如图，在正三棱锥$A-BCD$中，$\angle BAD=30^\circ$，侧棱长为$4$，过点$C$的平面与侧棱$AB$，$AD$分别交于$B_1$，$D_1$，则$\triangle CB_1D_1$的周长的最小值为 (\quad)

\noindent A. $4\sqrt{3}$ \quad\quad B. $4$ \quad\quad C. $4\sqrt{2}$ \quad\quad D. $2\sqrt{3}$
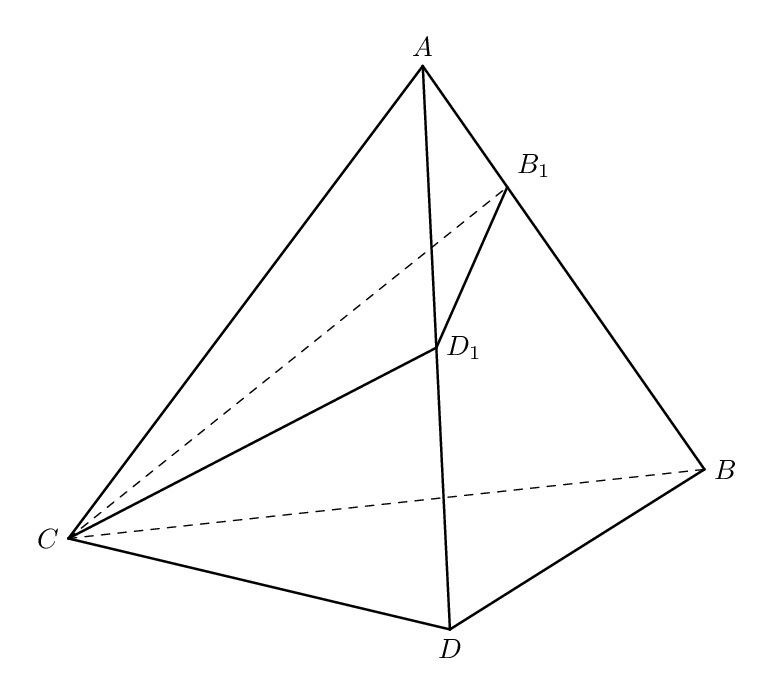
【解答】
\noindent \textbf{【答案】}C

\noindent \textbf{【分析】}根据题意，把正三棱锥$A-BCD$侧面沿$AC$展开，利用$C_{\triangle CB_1D_1}=CD_1+D_1B_1+B_1C'\geq CC'$，根据勾股定理求出$CC'$即可得出结论.

\noindent \textbf{【详解】}根据题意，把正三棱锥$A-BCD$侧面沿$AC$展开，

\noindent 所以$\triangle CB_1D_1$的周长为$C_{\triangle CB_1D_1}=CD_1+D_1B_1+B_1C'\geq CC'$，

\noindent 在正三棱锥$A-BCD$中，$\angle BAD=30^\circ$，侧棱长为$4$，

\noindent 所以$\angle CAC'=\angle CAD+\angle DAB+\angle BAC'=3\times30^\circ=90^\circ$，

\noindent $CC'=\sqrt{AC^2+AC'^2}=4\sqrt{2}$，$C_{\triangle CB_1D_1}\geq4\sqrt{2}$，

\noindent 故选：C.

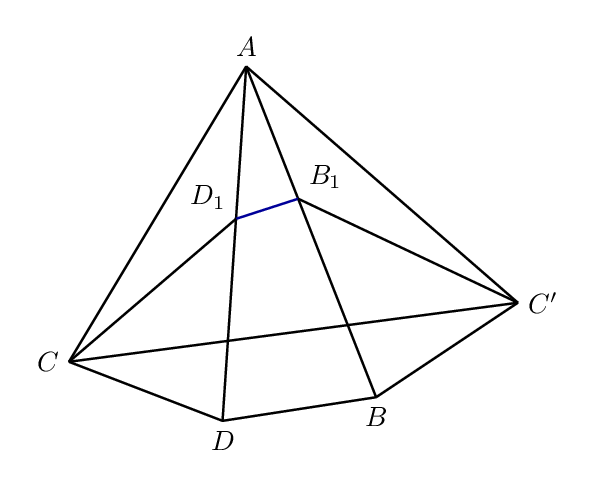